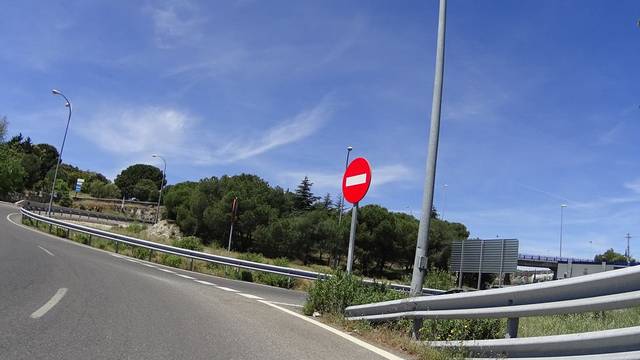
Region: Spain
Coordinates: 40.572, -3.925